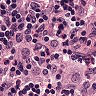
Metastatic tissue present: no